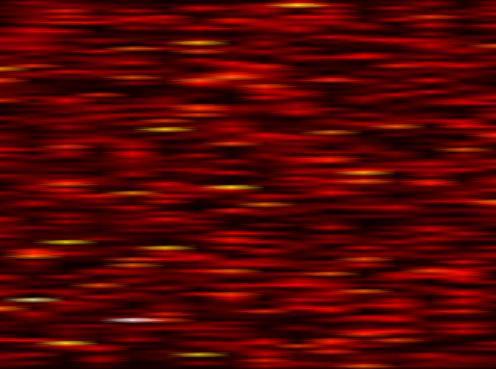
Label: UFMC